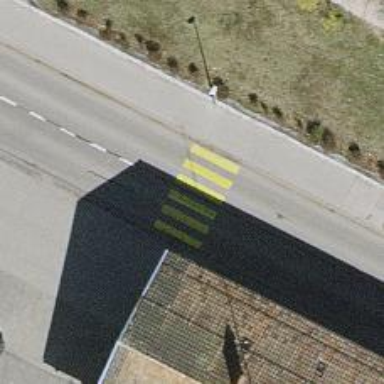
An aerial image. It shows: Marked road crossing.